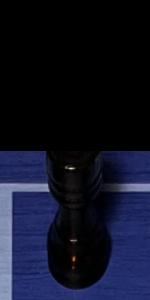
Label: Rook_Black